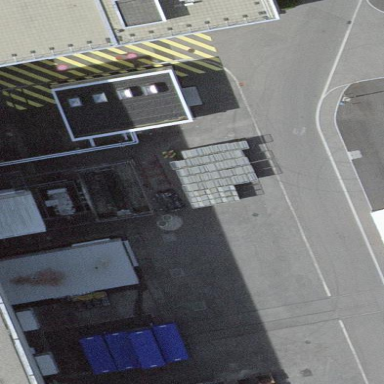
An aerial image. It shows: Power substation.